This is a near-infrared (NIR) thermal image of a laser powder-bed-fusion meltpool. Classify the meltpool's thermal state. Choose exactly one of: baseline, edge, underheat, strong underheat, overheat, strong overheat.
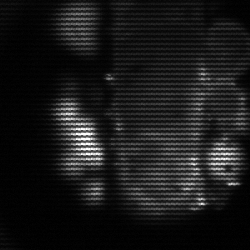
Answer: strong underheat